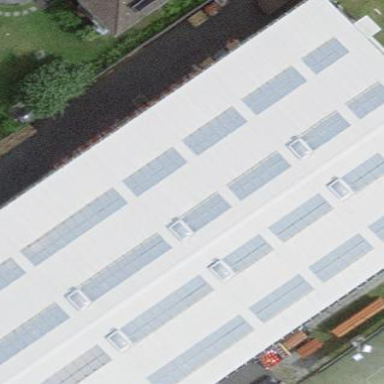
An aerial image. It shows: Warehouse building.